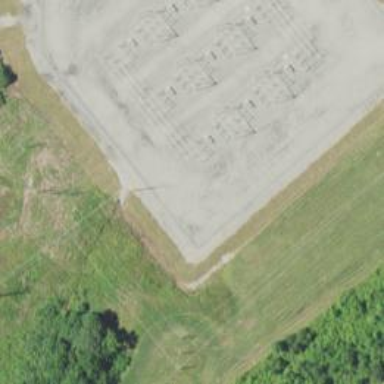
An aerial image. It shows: Switch used for power control.